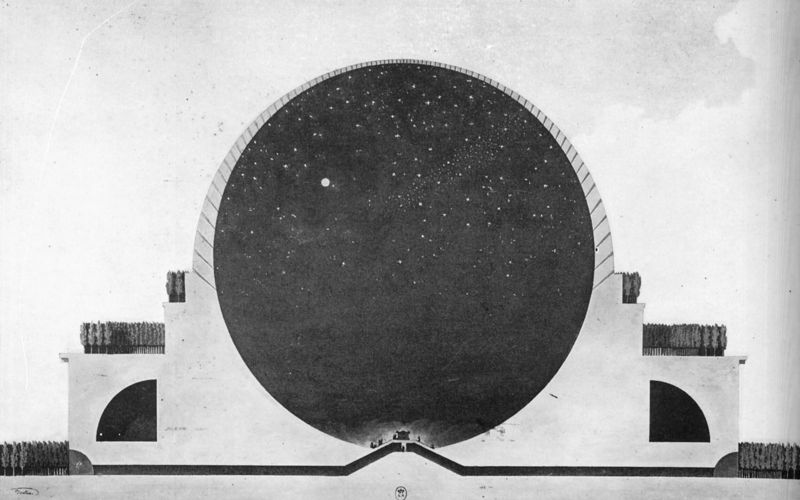
Titel: Entwurf für ein Kenotaph (Grabmal) für Newton
Künstler: Etienne-Louis Boullée
Institution: Paris, Bibliothèque Nationale
Schlagwörter: baum, himmel, weiß, wolken, bäume, schwarz, zeichnung, ausblick, gebäude, haus, wand, architektur, boden, bühne, pflanzen, theater, kreis, rund, balkon, modell, perspektive, abstrakt, mauer, hecke, bühnenbild, kuppel, treppe, model, surreal, foto, fotografie, punkte, futurismus, mond, symmetrisch, sterne, sternenhimmel, schwarzweiß, kugel, entwurf, idealismus, bauhaus, geometrisch, baüme, geometrie, universum, monument, weltall, längsschnitt, projektion, all, astronomie, planetarium, gestirn, monumentalbau, pflaanzen, observatorium, sternwarte, kreis himmel